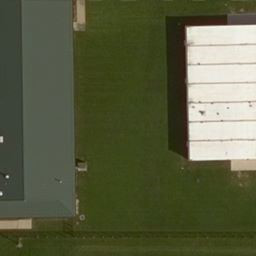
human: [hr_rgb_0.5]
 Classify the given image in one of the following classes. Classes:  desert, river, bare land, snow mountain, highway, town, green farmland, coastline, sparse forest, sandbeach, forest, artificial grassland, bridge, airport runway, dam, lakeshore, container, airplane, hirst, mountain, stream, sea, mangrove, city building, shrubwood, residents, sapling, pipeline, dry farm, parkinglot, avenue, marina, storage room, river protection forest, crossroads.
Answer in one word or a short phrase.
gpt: artificial grassland